Question: For some unknown reasons I am not being able to space between vertical 'li' entries. Code Below:

'''
<div id="listing">
<ul id="entries">
<li class="entry">
<div>
<div class="image">
<img width="100" height="100" src="http://neword.blog.com/files/2011/01/smartphone.jpg" alt=""/>
</div>
<div class="text">
<span class="title">Google patents 'creepy' internet toys to run the home</span>
<span class="author">by <span class="name"><a href="">Adnan</a></span></span>
<span class="hi">
Google's R&D team has looked into making internet-connected toys that control smart home appliances.
</span>
</div>
</div>
</li>
<li class="entry">
<div>
<div class="image">
<img width="100" height="100" src="http://neword.blog.com/files/2011/01/smartphone.jpg" alt=""/>
</div>
<div class="text">
<span class="title">Google patents 'creepy' internet toys to run the home</span>
<span class="author">by <span class="name"><a href="">Adnan</a></span></span>
<span class="hi">
Google's R&D team has looked into making internet-connected toys that control smart home appliances.
</span>
</div>
</div>
</li>
</ul>
</div>
'''
'''
html,body
{
padding: 0;
margin: 0;
font-family: "Georgia", Times, serif;
background-color: #f6f7f7;
}
a
{
text-decoration: none;
color: #373d39;
}
a:hover
{
text-decoration: underline;
}
#container
{
padding: 1%;
}
#container header
{
margin-top: 10%;
margin-left: 38%;
}
#container header h2
{
margin-left: 5%;
font-family: times, Times New Roman, times-roman, georgia, serif;
color: #444;
margin: 0;
padding: 0px 0px 6px 0px;
font-size: 51px;
line-height: 44px;
letter-spacing: -2px;
font-weight: bold;
}
#container nav
{
display: block;
float: right;
margin-right: 3%;
width: 20%;
}
#container nav a
{
margin-right: 5%;
}
#container #content
{
margin: 5%;
padding: 1%;
}
#container #listing
{
margin-top: 5%;
}
#container #listing ul
{
padding: 0;
list-style: none;
}
.entry
{
margin-top: 10px;
border:1px solid grey;
}
#container #listing ul .entry .image
{
float: left;
background-color: #008000;
}
#container #listing ul .entry .text
{
float: left;
margin-left: 1%;
}
#container #listing ul .entry .text .title
{
display: block;
font-size: 1.2em;
font-weight: bold;
}
#container #listing ul .entry .text .author
{
font-size: small;
}
#container #listing ul .entry .text .author .name
{
color: #a4a7ab;
}
#container #listing ul .entry .text .hi
{
display: block;
color: #53555a;
}
'''
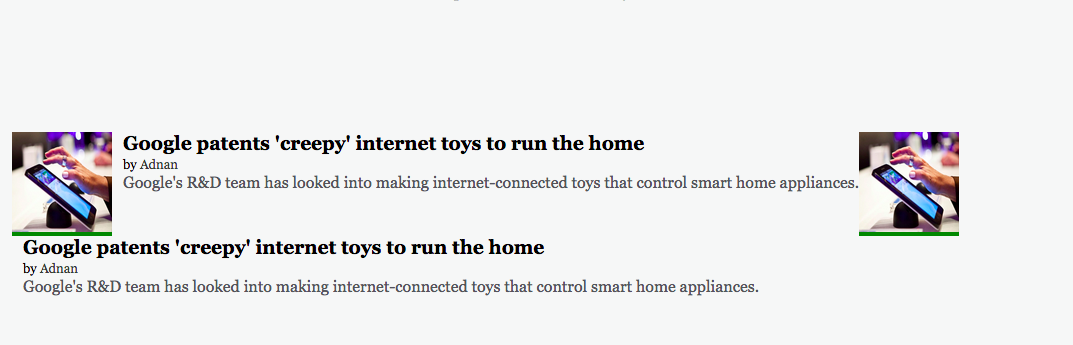
Answer: I think the grey border is what the OP wants.
'''
.entry {
margin-top: 10px;
border:1px solid grey;}
'''
Try
'''
.entry{
display: block;
Float:left;
margin-top: 10px;
border:1px solid grey;}
'''
Then 'clear:both;' on the UL container.